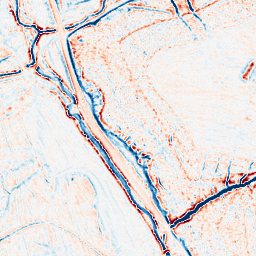
Category: edge_preserving
Decomposition family: bilateral
Decomposition parameters: d: 9
sigma_color: 25
sigma_space: 100
Upsampling method: cubic_mitchell
Upsampling parameters: scale: 8
Upsampling scale: 8